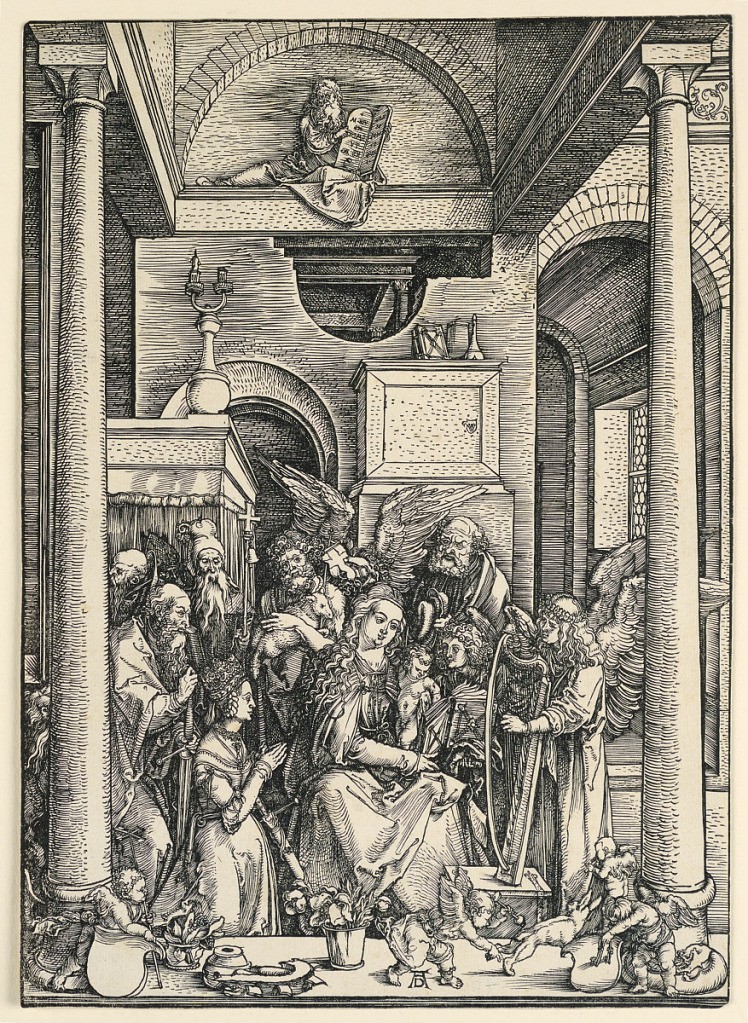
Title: Glorification of the Virgin
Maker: Albrecht Dürer, German, 1471–1528
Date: ca 1506
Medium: Woodcut on laid paper
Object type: Print
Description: Vertical rectangle. Within an opening framed by columns, the Virgin is seated, facing the spectator, The Child standing on her lap. Saints and angels flank the group, a music playing angel, right. Putti on ledge in foreground.